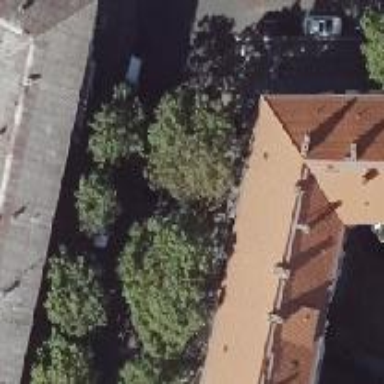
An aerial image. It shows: Apartment building with hipped roof.